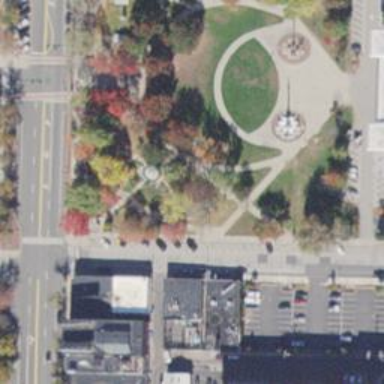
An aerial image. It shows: Memorial site with historic significance.